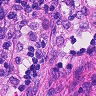
Metastatic tissue present: no